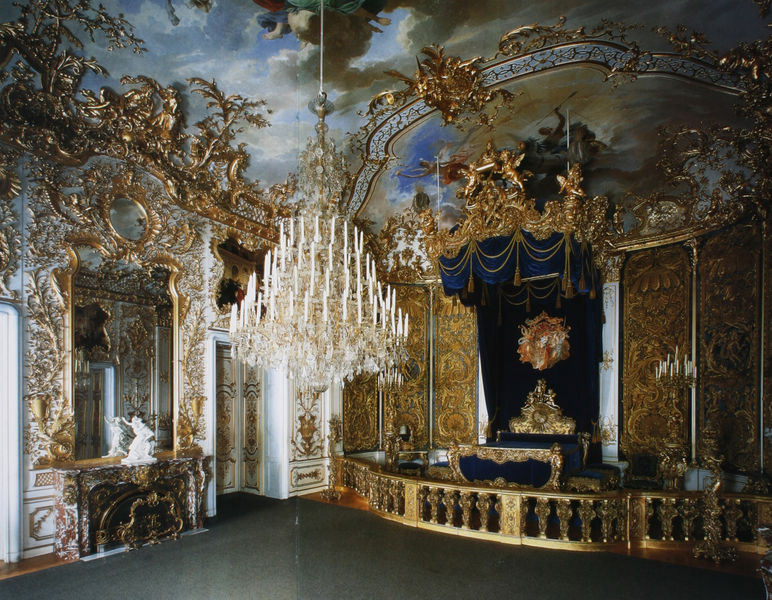
Titel: Schlafzimmer
Künstler: Georg Dollmann
Standort: Graswangtal
Institution: Schloss Linderhof
Schlagwörter: blau, gemälde, himmel, wolken, raum, tür, weiss, zimmer, blüten, schloss, ornament, barock, samt, spiegel, spiegelung, gitter, boden, figur, gold, reich, decke, rokoko, kamin, engel, ranken, saal, könig, dunkelblau, ornamente, verzierung, wandmalerei, uhr, bett, schlafzimmer, kerzen, kronleuchter, leuchter, lüster, stuck, geländer, gemach, medaillon, vergoldet, balustrade, seil, statuette, verziert, wappen, kristall, residenz, schlafgemach, fresken, baldachin, balu, deckengemälde, fresko, prunk, emblem, nymphenburg, putti, bau, quasten, versailles, deckenmalerei, neuschwanstein, inkrustationen, herrenchiemsee, tapeten, konsoltisch, könig ludwig ii., tischaufsatz, prunkbett, lüsster, rovaille, samtbehang, königszimmer, fürstenzimmer, dunkelbkwu, hardouin mansart